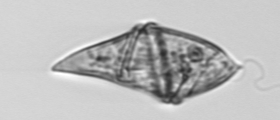
Label: Gyrodinium